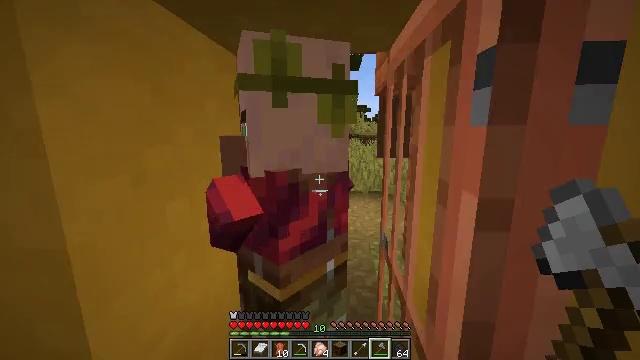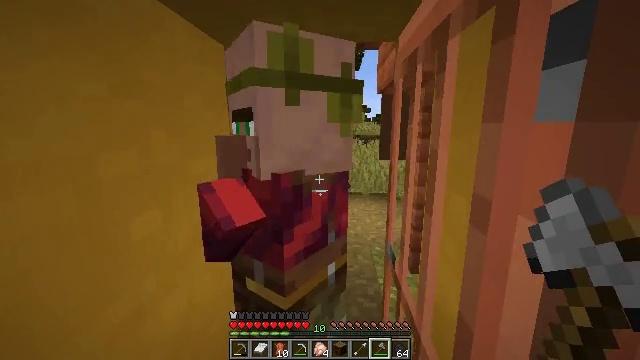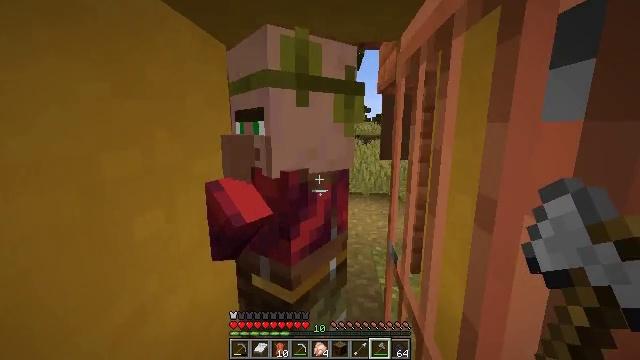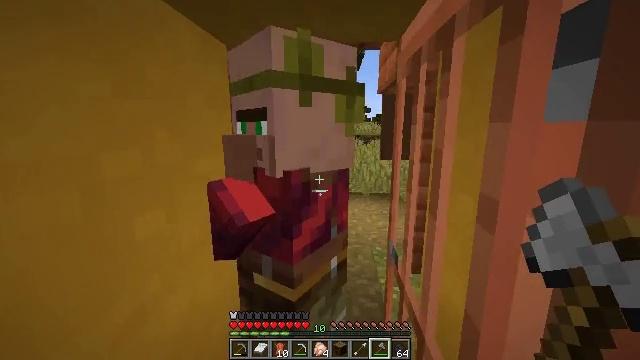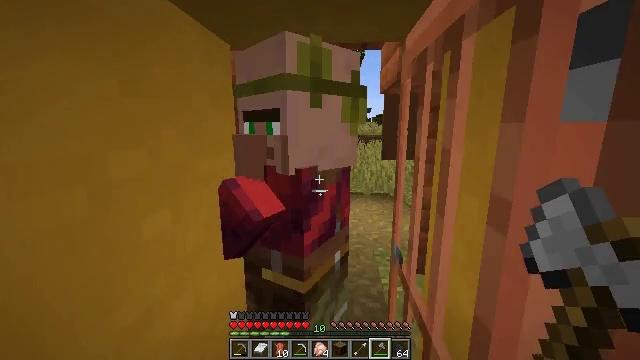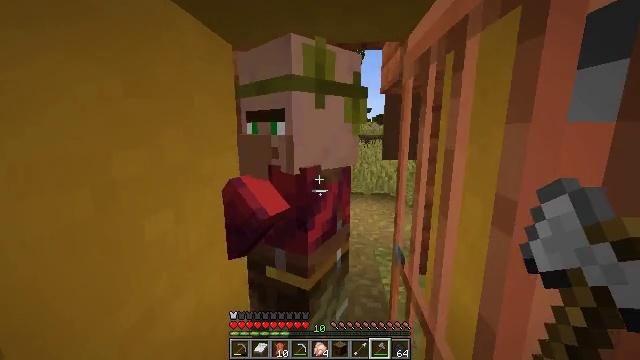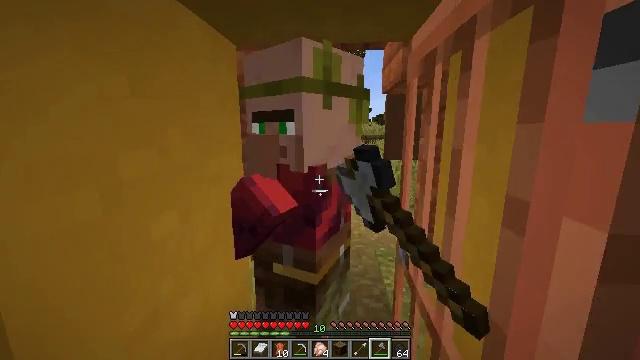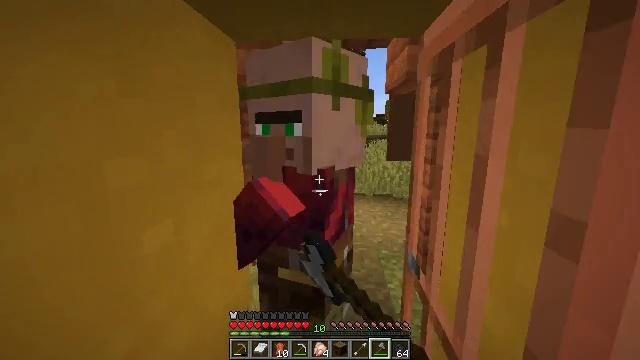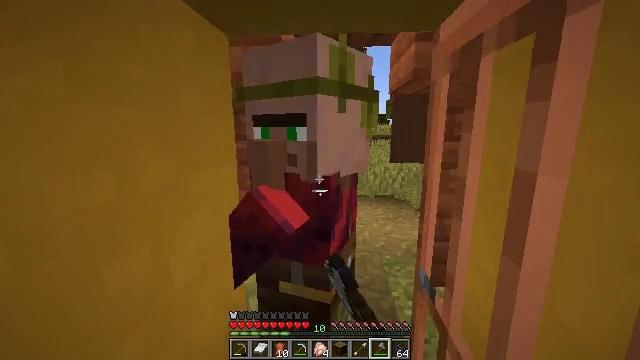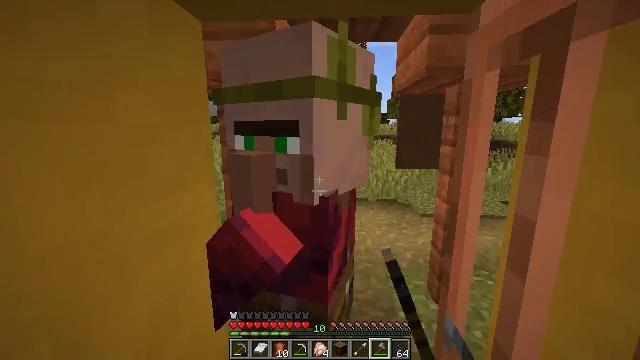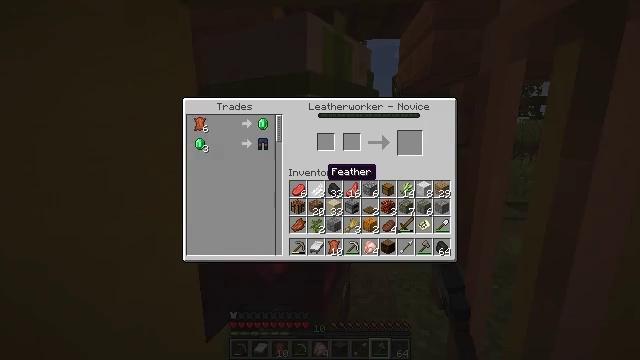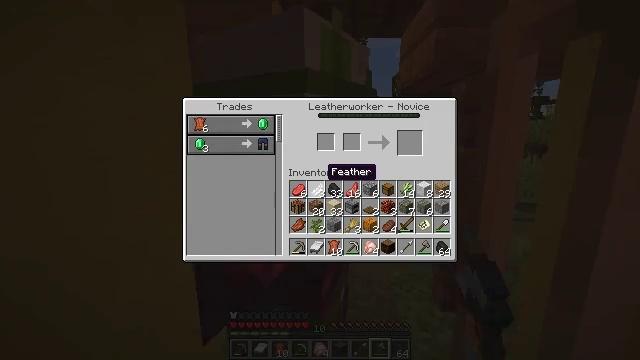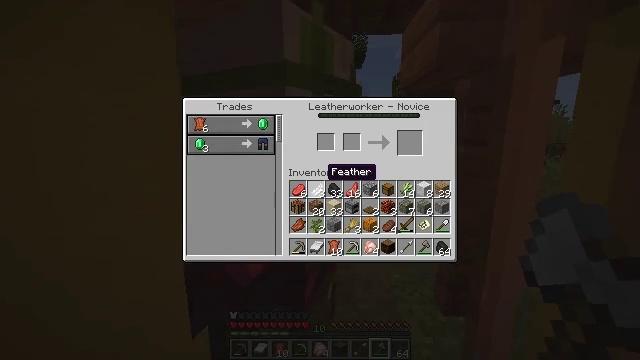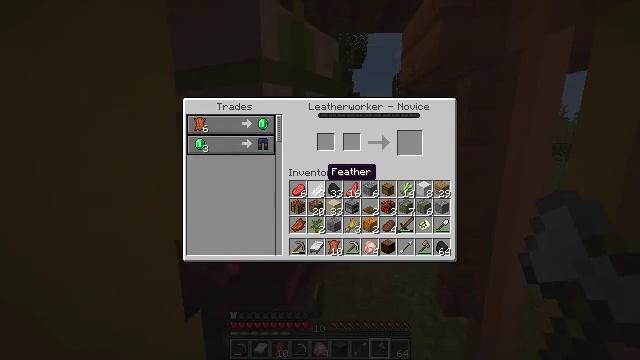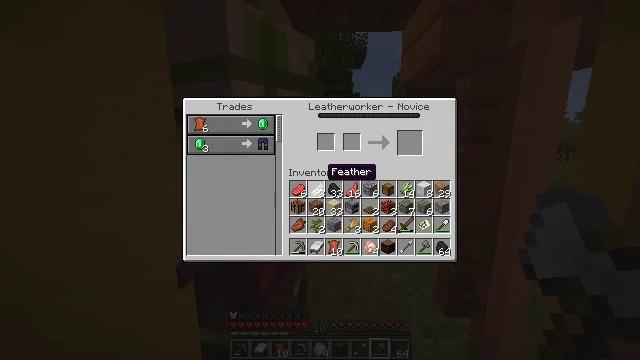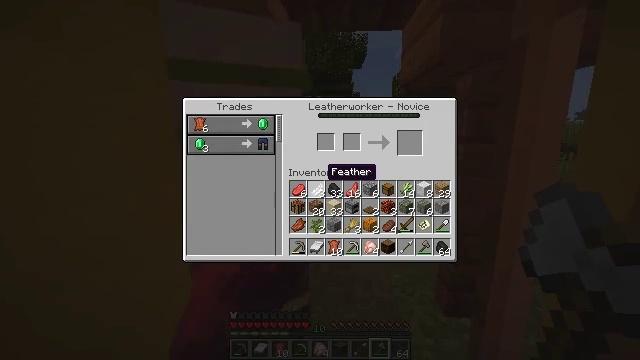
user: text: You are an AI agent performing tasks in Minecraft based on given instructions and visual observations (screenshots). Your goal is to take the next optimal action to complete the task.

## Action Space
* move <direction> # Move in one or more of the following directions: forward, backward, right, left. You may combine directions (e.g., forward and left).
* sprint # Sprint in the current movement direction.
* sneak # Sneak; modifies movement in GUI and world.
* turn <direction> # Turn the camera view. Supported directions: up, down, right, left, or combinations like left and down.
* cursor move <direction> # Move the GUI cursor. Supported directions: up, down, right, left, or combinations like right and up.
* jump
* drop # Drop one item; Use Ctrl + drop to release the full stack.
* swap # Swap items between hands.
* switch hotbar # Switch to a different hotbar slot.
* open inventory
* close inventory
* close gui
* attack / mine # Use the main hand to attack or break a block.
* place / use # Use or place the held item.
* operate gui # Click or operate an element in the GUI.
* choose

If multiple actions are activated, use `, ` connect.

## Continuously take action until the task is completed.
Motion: motion action
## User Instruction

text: Gather hay blocks from the farm.
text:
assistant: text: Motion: move forward
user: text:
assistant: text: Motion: move forward
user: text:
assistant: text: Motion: move forward
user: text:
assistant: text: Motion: move forward
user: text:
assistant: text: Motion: move forward, use / place
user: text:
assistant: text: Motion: move forward, use / place
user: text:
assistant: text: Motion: move forward
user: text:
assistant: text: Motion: move forward
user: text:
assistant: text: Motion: move forward
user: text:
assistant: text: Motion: move forward, open gui
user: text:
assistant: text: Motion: move forward
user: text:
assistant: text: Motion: move forward
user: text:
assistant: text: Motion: move forward
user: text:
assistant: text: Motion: move forward
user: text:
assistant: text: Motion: move forward
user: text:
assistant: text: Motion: move forward
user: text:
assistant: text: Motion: move forward
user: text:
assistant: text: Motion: move forward
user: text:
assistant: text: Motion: move forward
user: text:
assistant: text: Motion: move forward
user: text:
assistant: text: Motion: move forward
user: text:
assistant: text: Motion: move forward
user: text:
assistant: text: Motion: move forward
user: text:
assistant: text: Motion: move forward
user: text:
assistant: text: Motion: no_op
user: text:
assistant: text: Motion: no_op
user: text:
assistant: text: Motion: no_op
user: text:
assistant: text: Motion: no_op
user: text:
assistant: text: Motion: no_op
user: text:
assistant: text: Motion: no_op